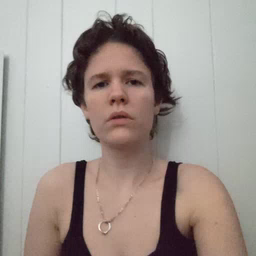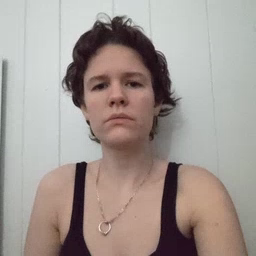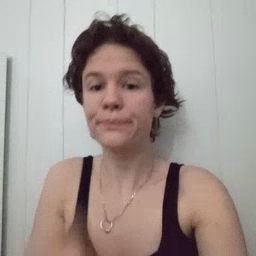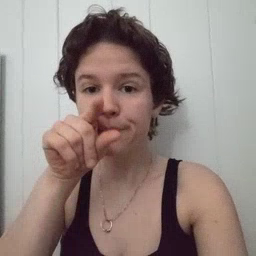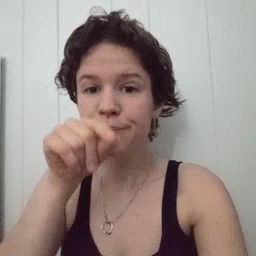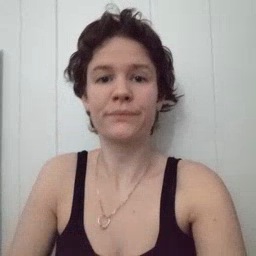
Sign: bird